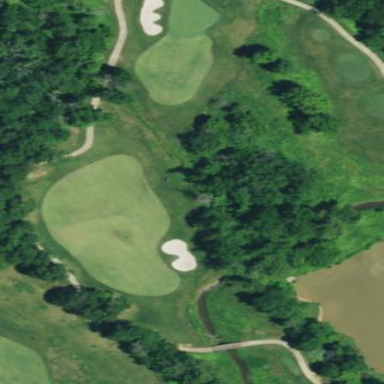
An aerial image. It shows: Grassy area designated as golf fairway.